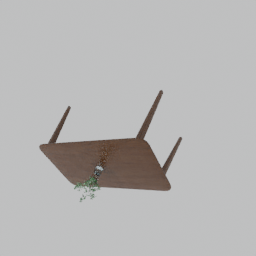
Label: furniture